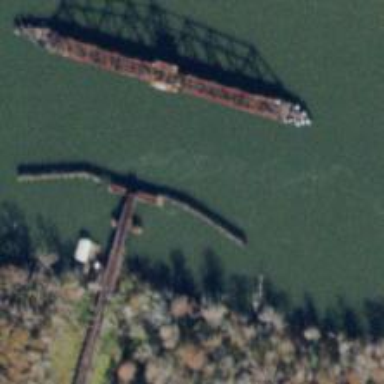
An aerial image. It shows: Disused railway bridge that is movable.